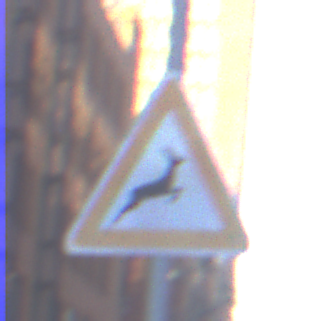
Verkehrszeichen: WildwechselLinks
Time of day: SunriseSunset
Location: Outdoor (Urban)
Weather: Clear
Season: NotSpecified
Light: Natural